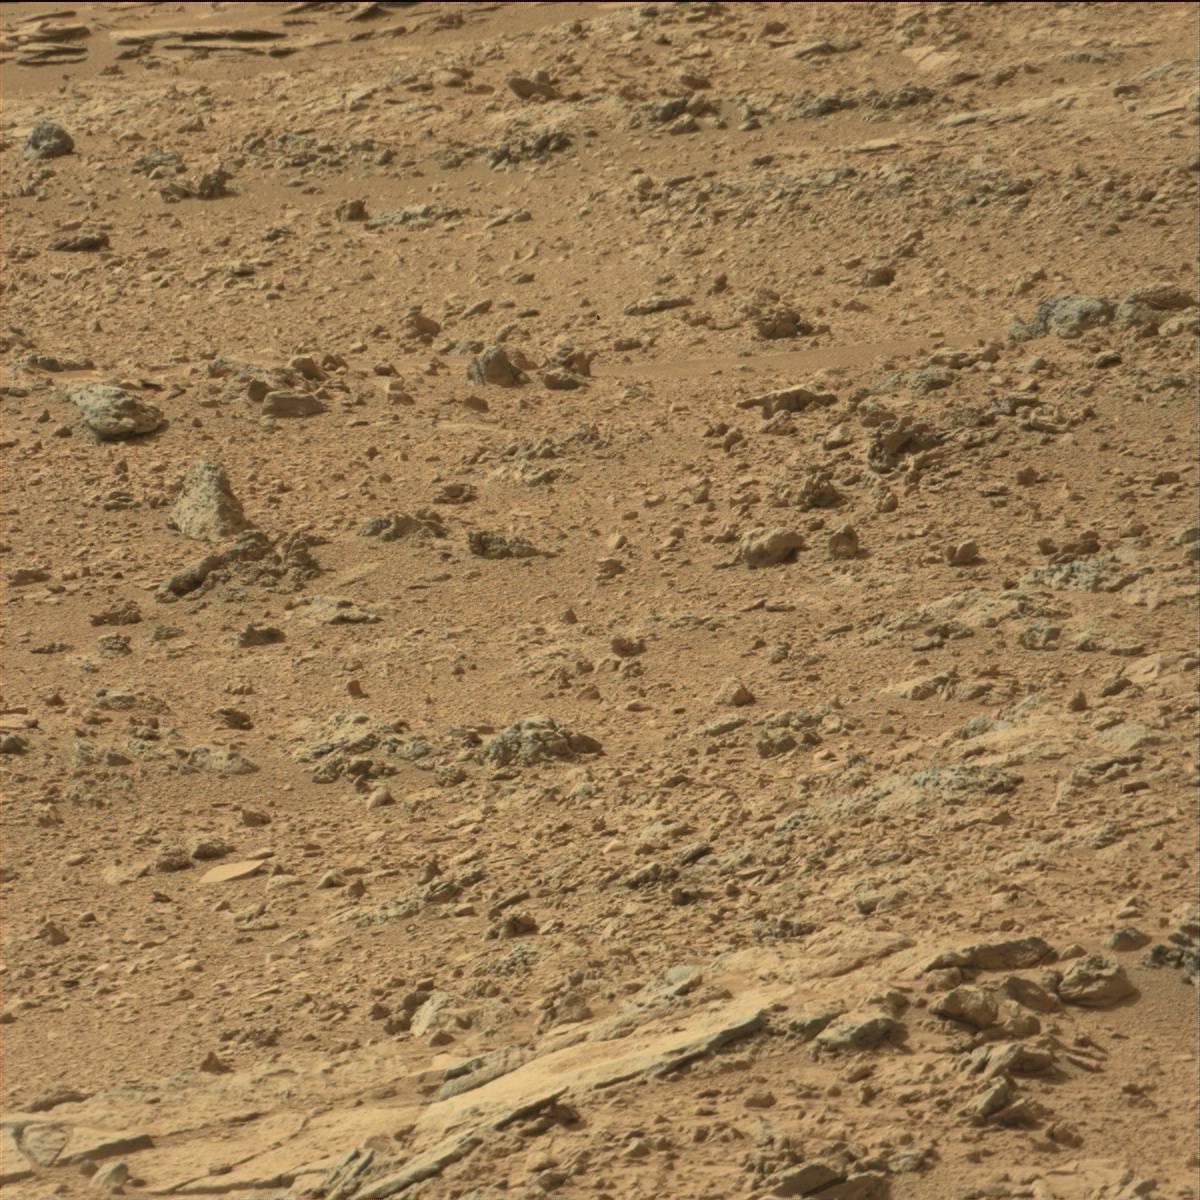
Terrain classes present: Bedrock, Sand / Soil